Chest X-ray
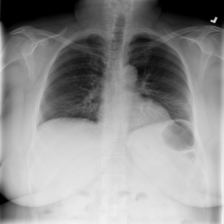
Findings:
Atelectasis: positive
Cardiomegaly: negative
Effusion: negative
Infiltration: positive
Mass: negative
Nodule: negative
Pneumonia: negative
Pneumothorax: negative
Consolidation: negative
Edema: negative
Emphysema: negative
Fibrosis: negative
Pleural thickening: negative
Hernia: negative